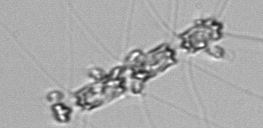
Label: Chaetoceros_didymus_TAG_external_flagellate